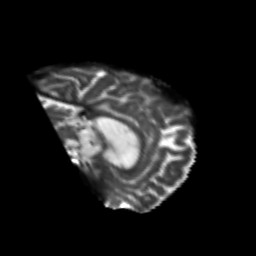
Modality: T2w
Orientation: sagittal
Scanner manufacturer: siemens
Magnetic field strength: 3 T
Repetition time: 6.8 s
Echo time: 0.093 s